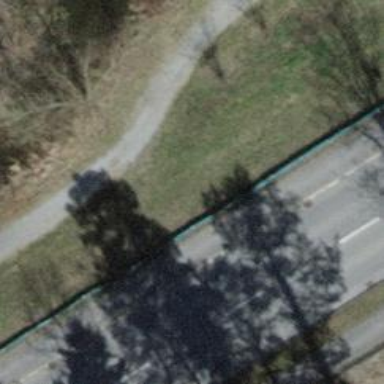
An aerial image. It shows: Footway with surface of fine gravel.